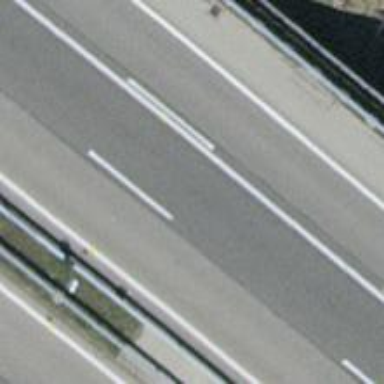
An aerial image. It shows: Motorway bridge with asphalt surface.